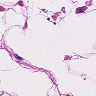
Metastatic tissue present: no